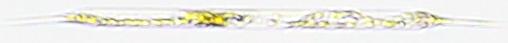
Label: Rhizosolenia